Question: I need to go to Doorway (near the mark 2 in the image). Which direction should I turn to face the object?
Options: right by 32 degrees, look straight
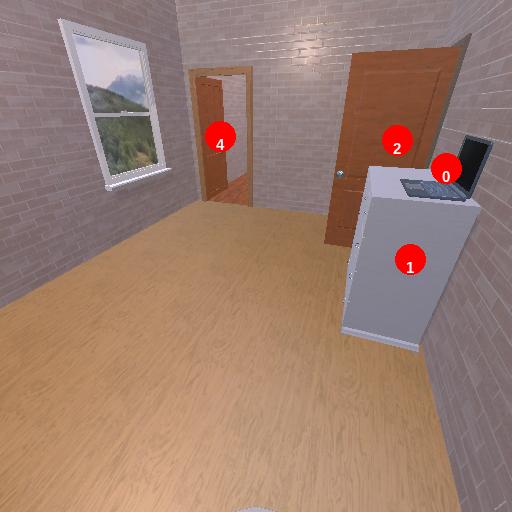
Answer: right by 32 degrees